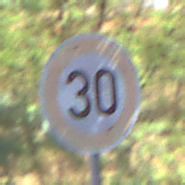
Verkehrszeichen: Geschwindigkeit30
Umgebung: Roofed, Underpass
Tageszeit: Midday
Wetter: Clear
Licht: Natural
Jahreszeit: NotSpecified
Kontrast: LowContrast